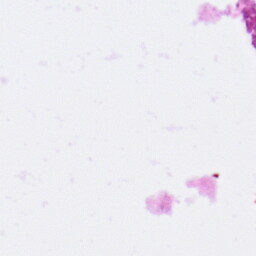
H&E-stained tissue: Pancreatic